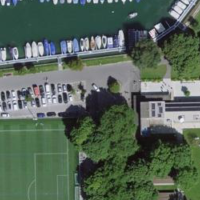
EUNIS habitat code: 53
Species observed at this site:
Anas platyrhynchos
Fringilla coelebs
Iris sibirica